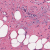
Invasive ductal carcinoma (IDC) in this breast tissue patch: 0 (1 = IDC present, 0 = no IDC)